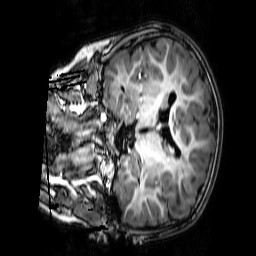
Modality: T1w
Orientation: coronal
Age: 13
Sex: female
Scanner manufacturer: philips
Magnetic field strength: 3 T
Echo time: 0.0038 s